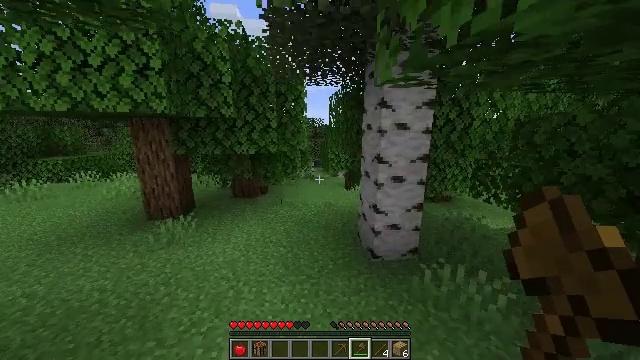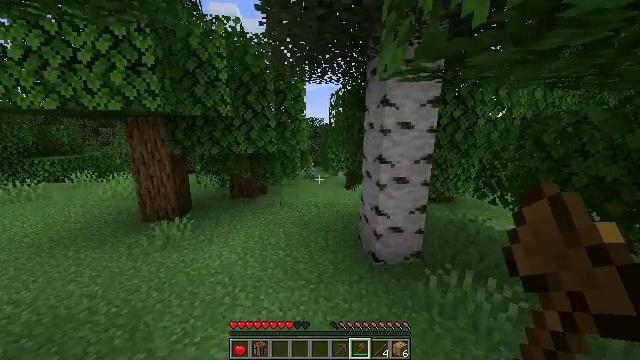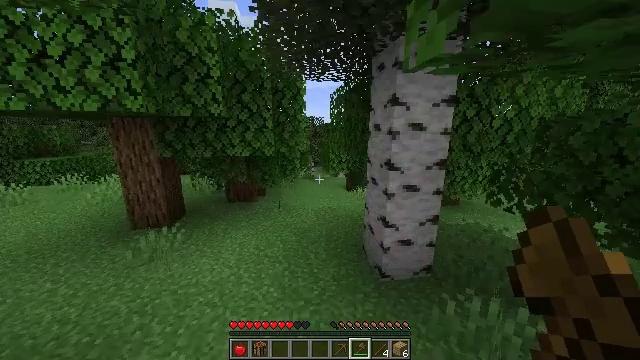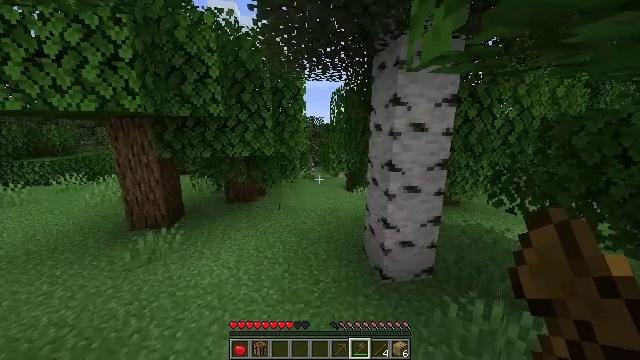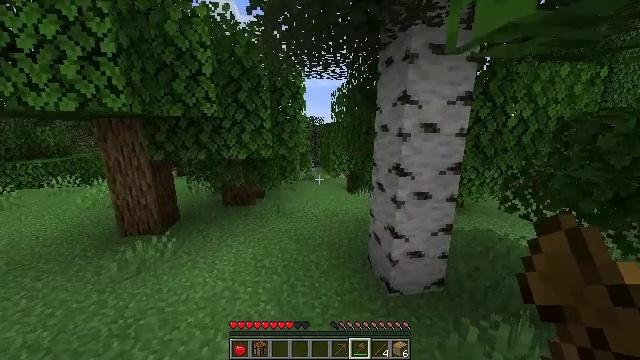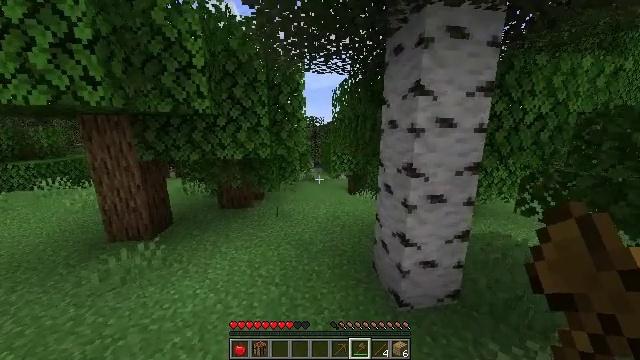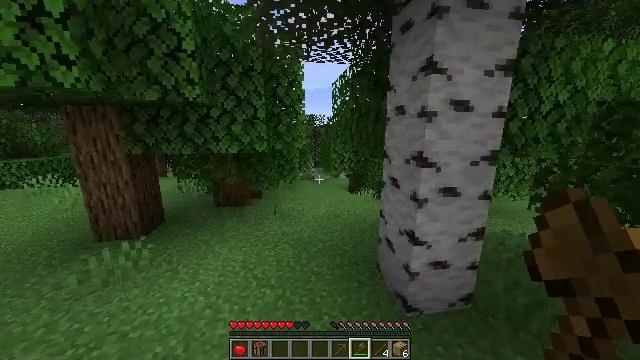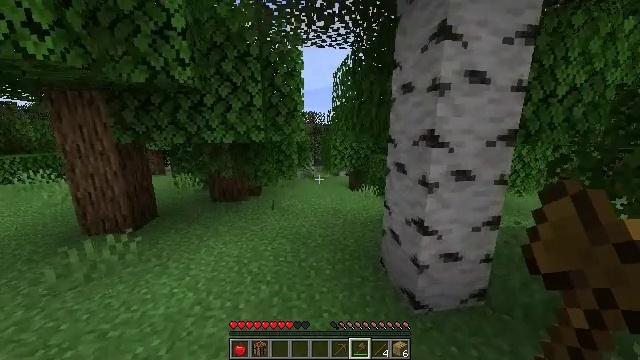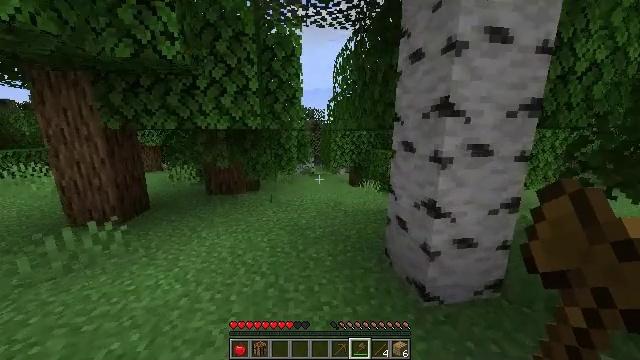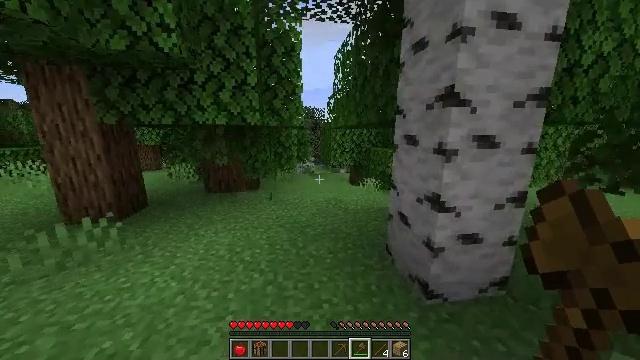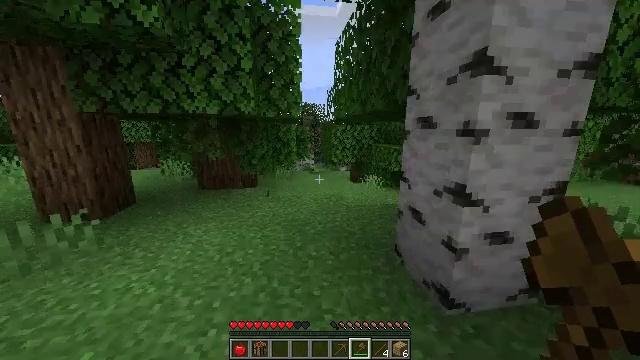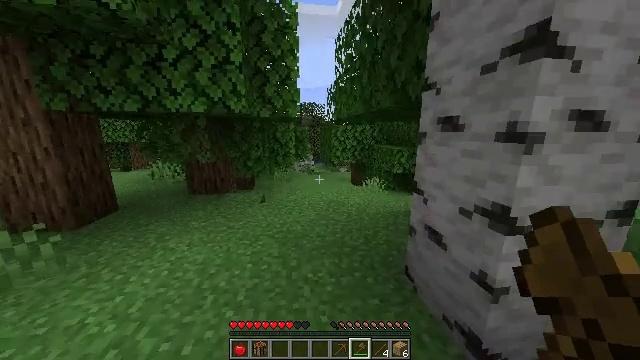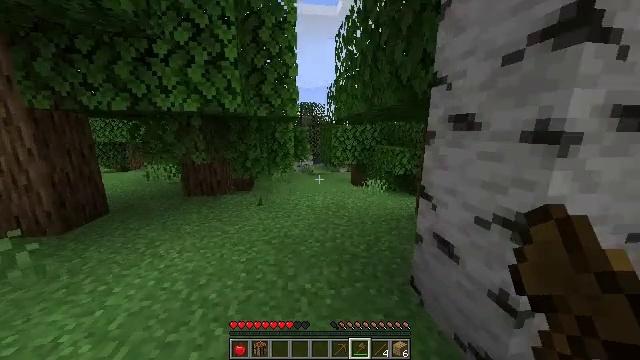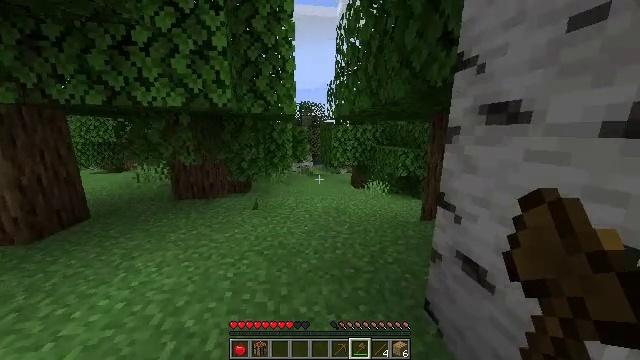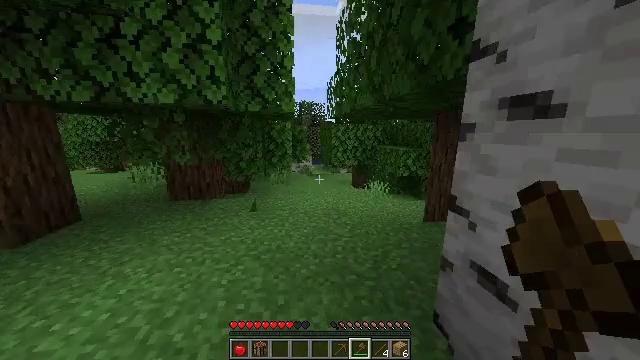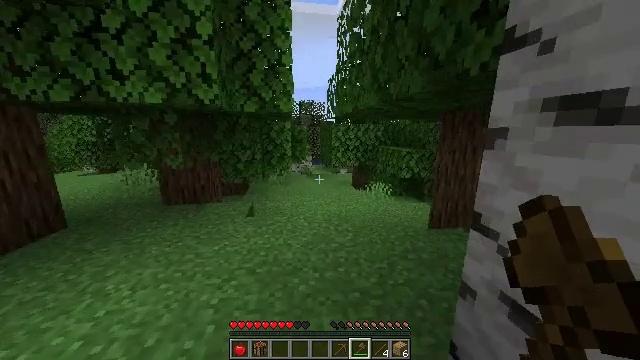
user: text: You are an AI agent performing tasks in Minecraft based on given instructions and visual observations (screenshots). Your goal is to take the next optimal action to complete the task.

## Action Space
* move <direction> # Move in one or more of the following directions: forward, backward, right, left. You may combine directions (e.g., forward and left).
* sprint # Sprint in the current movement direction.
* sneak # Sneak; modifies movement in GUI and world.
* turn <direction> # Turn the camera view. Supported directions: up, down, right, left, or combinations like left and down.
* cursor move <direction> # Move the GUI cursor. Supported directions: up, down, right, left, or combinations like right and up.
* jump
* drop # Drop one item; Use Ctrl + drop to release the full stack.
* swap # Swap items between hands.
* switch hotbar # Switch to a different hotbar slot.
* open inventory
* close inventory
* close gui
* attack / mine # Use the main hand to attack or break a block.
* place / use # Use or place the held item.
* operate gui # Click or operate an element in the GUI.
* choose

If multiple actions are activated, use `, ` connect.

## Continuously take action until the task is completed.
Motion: motion action
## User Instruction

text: Harvest the mushroom stem for materials.
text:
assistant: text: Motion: move forward, sprint
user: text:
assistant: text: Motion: move forward, sprint
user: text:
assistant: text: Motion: move forward, sprint
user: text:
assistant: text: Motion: move forward, sprint
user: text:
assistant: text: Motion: move forward, sprint
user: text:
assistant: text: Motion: move forward, sprint
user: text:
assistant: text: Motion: move forward, sprint
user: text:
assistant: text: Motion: move forward, sprint
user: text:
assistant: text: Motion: move forward, sprint
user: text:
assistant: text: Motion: move forward, sprint
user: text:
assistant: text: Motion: move forward, sprint
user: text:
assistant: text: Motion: move forward, sprint
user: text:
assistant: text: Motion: move forward, sprint
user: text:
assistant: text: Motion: move forward, sprint
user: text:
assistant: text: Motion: move forward, sprint
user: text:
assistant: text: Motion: move forward, sprint
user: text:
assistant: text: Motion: move forward, sprint
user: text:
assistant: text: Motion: move forward, sprint
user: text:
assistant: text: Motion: move forward, sprint
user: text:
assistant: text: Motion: move forward, sprint
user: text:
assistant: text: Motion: move forward, sprint
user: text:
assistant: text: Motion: move forward, sprint
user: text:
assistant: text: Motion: move forward, sprint
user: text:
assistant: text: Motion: move forward, sprint
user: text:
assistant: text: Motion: move forward, sprint
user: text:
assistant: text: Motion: move forward, sprint
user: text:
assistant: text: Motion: move forward, sprint
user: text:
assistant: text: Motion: move forward, sprint
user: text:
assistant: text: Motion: move forward, sprint
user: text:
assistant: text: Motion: move forward, sprint